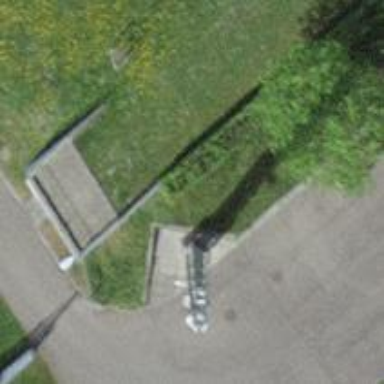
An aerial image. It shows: Mast tower used for communication.